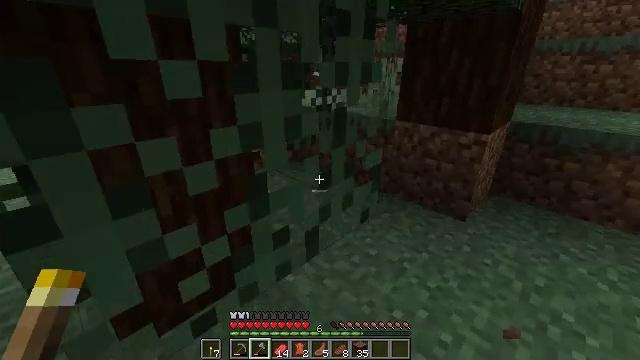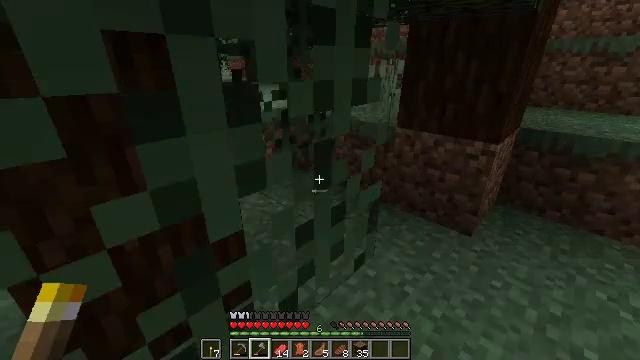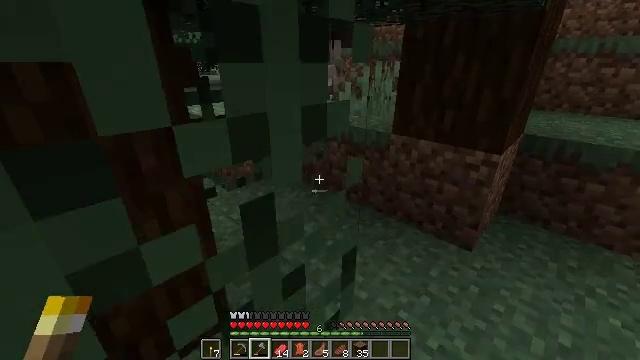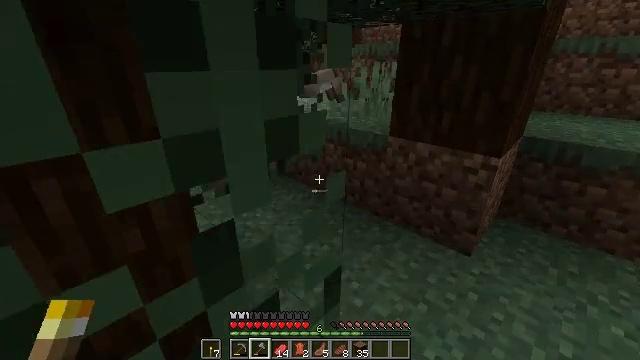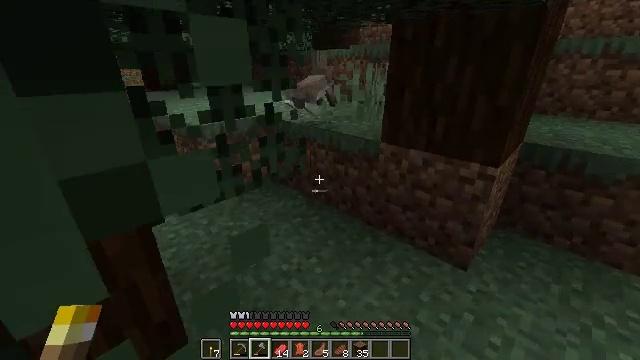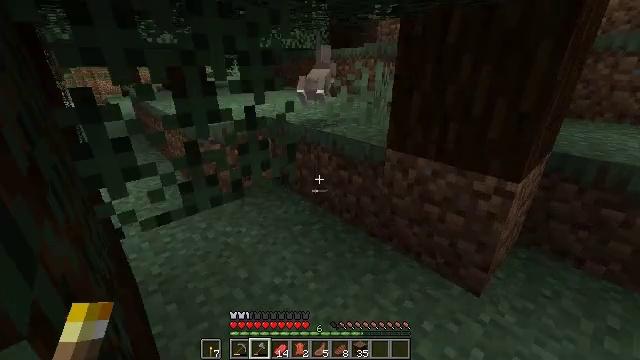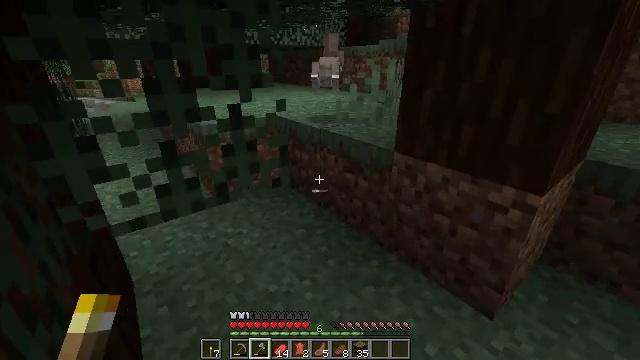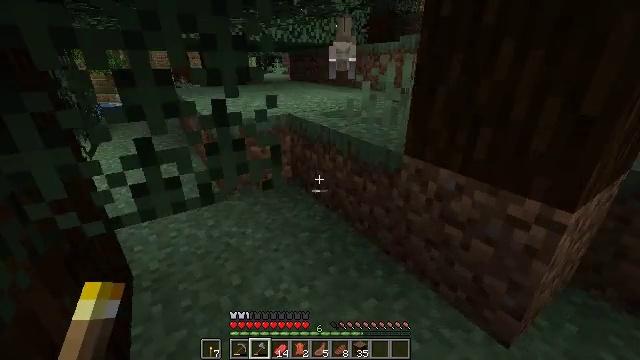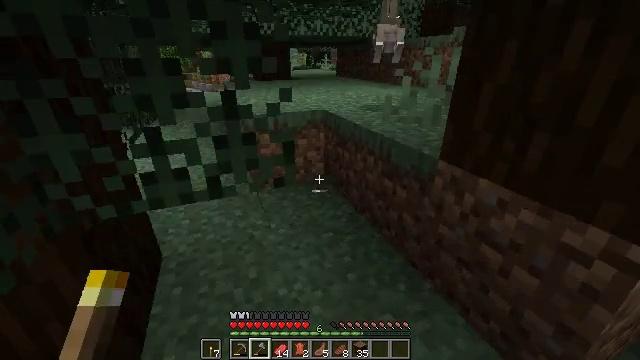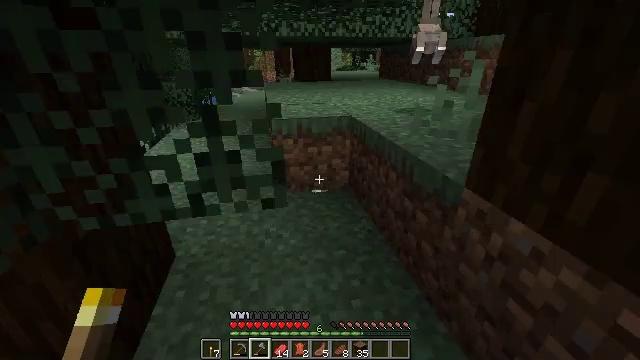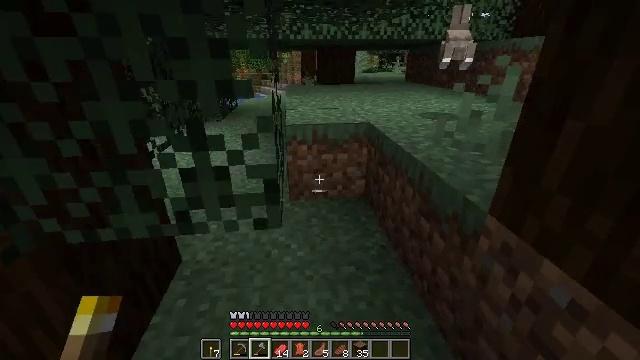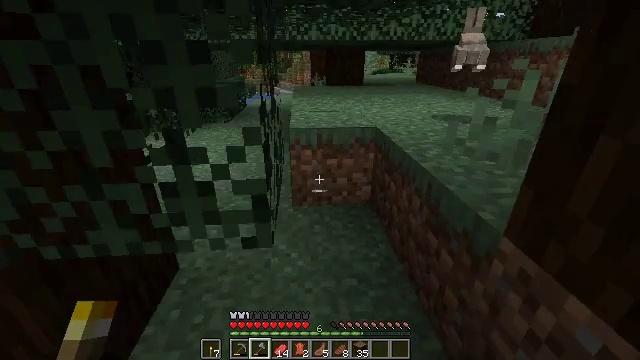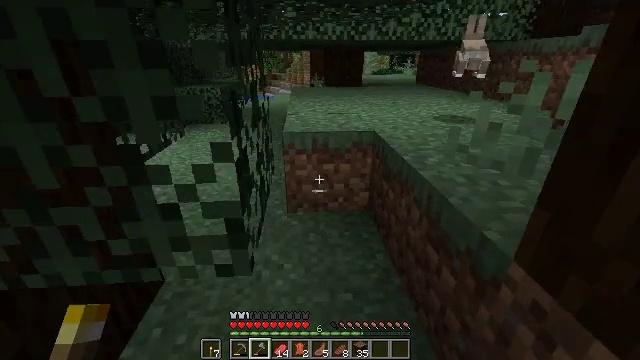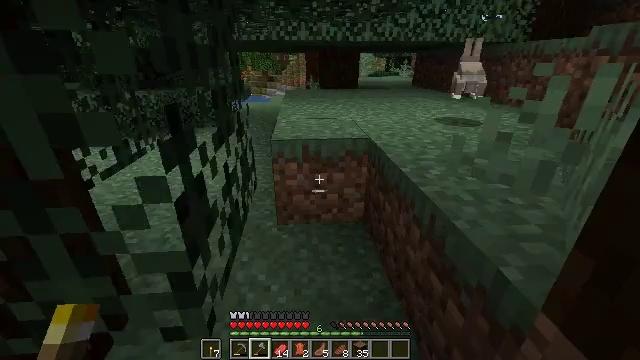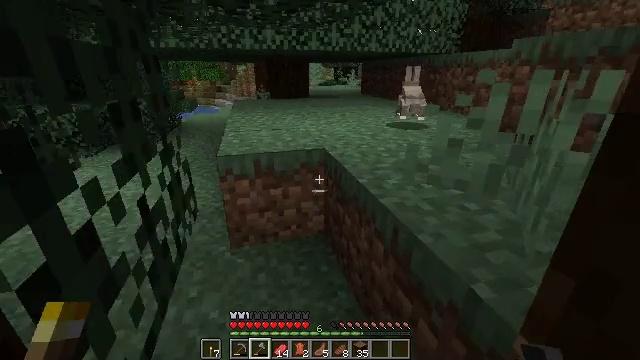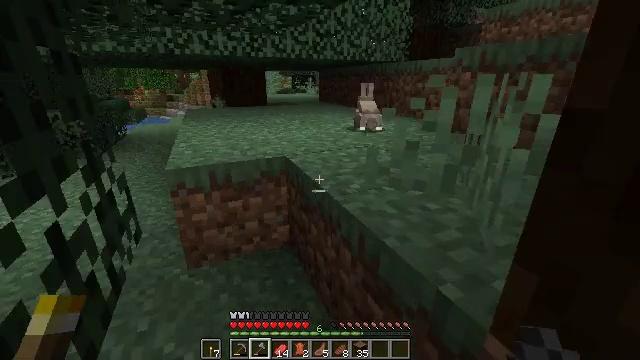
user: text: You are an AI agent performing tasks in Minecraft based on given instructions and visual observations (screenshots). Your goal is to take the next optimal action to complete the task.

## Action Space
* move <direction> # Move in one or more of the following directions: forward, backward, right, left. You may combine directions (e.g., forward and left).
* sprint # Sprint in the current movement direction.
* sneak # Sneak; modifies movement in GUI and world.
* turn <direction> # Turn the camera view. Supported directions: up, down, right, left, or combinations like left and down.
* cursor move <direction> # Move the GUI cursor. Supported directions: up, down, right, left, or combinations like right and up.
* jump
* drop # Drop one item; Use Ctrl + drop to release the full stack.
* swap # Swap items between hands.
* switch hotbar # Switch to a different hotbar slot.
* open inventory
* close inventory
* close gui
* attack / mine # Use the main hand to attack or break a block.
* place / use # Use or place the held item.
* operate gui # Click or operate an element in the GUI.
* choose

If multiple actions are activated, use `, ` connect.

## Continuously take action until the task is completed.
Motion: motion action
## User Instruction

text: Hunt a rabbit.
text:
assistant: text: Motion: move forward and move right
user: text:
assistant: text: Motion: move forward and move right
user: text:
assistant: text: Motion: move forward and move right
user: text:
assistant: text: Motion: move forward and move right
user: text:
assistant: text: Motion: move forward and move right, turn left
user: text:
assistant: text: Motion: move forward and move right, turn left
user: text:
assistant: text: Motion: move forward and move right, turn left
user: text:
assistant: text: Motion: move forward and move right, turn left
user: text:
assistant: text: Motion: move forward and move right, turn left
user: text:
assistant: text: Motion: move forward, turn left
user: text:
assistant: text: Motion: move forward, turn left
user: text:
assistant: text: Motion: move forward
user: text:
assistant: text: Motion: move forward
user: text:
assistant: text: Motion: move forward, turn right and up
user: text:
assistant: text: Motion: move forward, turn right and up
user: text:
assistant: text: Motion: move forward, turn right and up
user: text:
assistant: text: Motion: move forward, turn right and up
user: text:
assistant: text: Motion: move forward
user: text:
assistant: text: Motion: move forward, turn right and up, jump
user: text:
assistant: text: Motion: move forward, turn right and up, jump
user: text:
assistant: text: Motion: move forward, turn right and up, jump
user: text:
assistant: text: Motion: move forward, jump
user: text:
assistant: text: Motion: move forward
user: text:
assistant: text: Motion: move forward, turn left and down
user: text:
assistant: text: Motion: move forward, turn left and down
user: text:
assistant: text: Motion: move forward
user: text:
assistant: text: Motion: move forward
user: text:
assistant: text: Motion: move forward
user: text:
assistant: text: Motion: move forward, turn right and up
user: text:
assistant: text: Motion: move forward, jump